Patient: sex M, age 32
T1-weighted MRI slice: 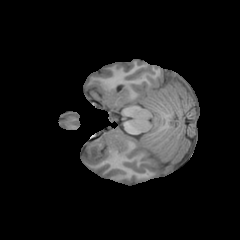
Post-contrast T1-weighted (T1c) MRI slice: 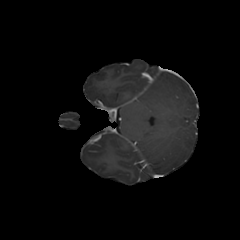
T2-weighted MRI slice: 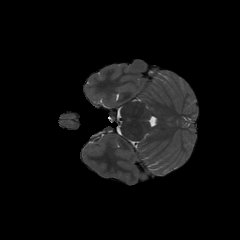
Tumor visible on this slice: no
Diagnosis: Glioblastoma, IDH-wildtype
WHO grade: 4